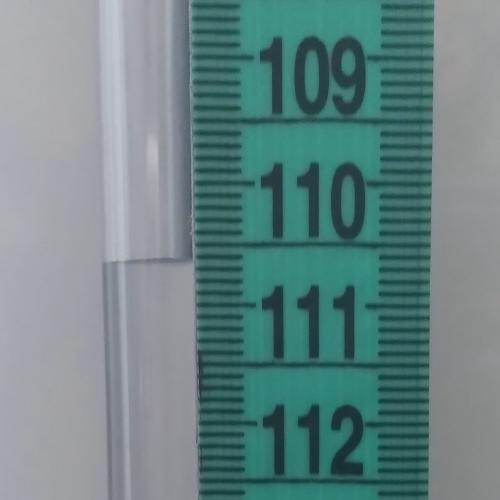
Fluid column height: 110.6 cm